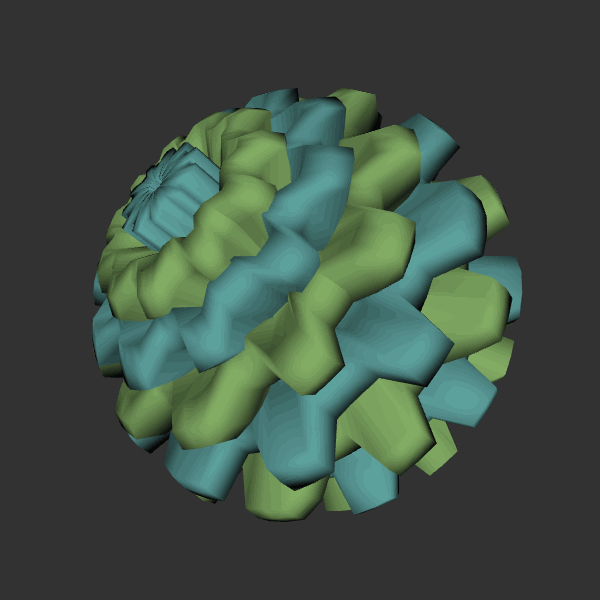
Background: dark